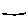
Label: line